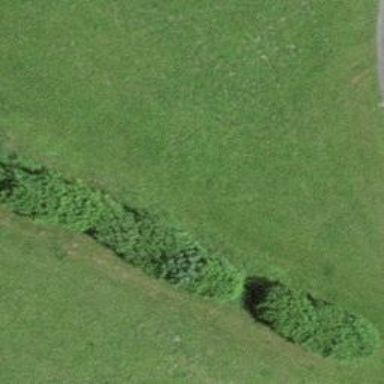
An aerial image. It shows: Hedge barrier.